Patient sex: M
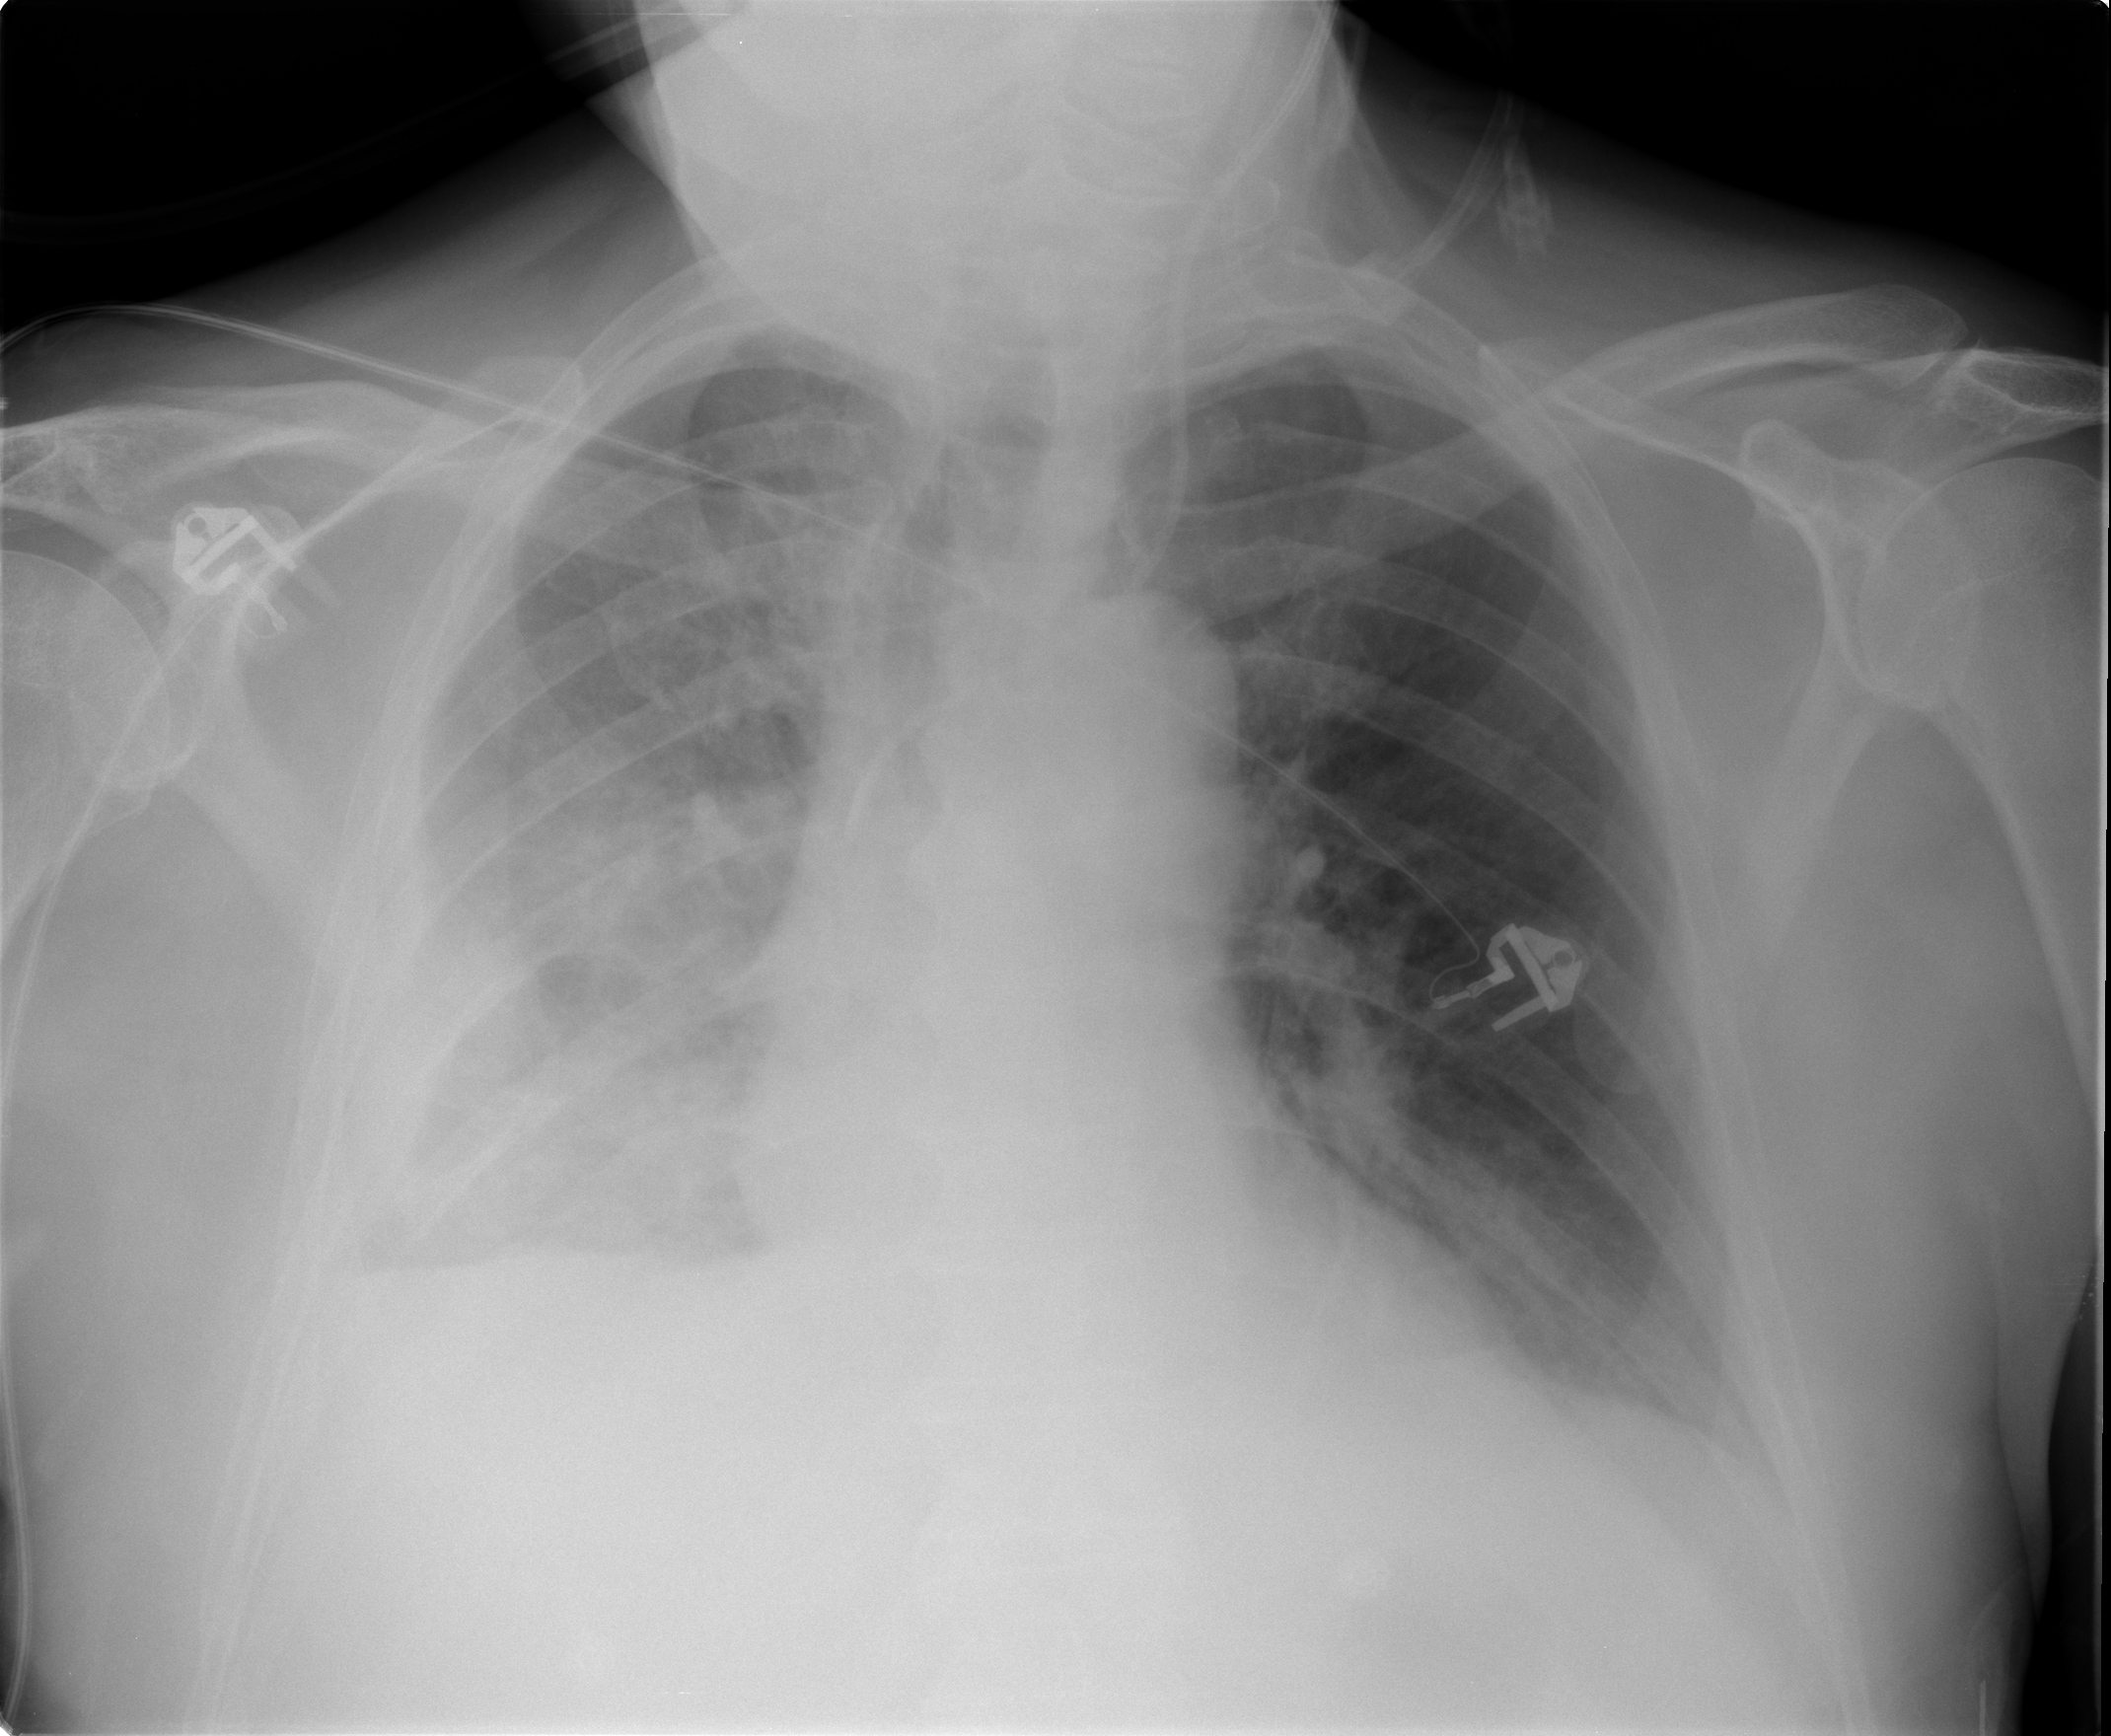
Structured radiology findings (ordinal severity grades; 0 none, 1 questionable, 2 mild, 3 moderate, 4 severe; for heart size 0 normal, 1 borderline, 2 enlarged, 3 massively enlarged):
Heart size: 0
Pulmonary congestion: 0
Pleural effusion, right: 3
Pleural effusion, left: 1
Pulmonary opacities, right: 3
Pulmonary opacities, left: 0
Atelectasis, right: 3
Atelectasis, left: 2